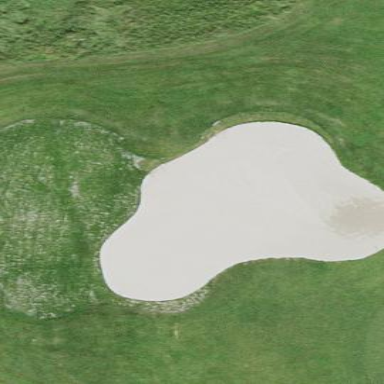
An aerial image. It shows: Sand bunker on golf course.